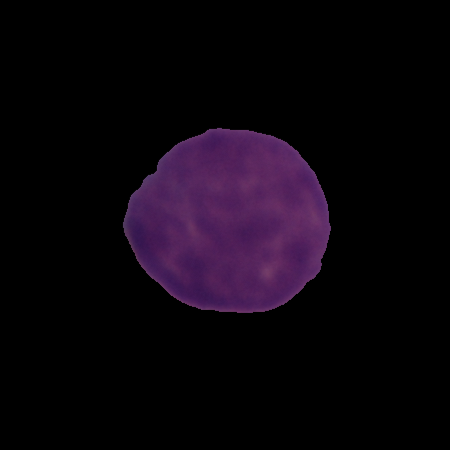
Label: cancer